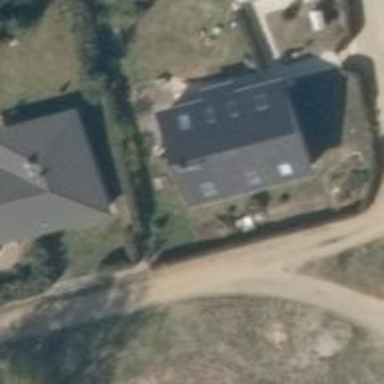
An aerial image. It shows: Simple house.